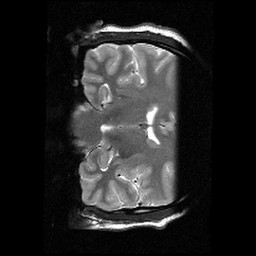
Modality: T2w
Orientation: coronal
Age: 22
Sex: male
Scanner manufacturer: siemens
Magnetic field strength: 3 T
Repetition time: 8.9 s
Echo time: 0.064 s